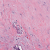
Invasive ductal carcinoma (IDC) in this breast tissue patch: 1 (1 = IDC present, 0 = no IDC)